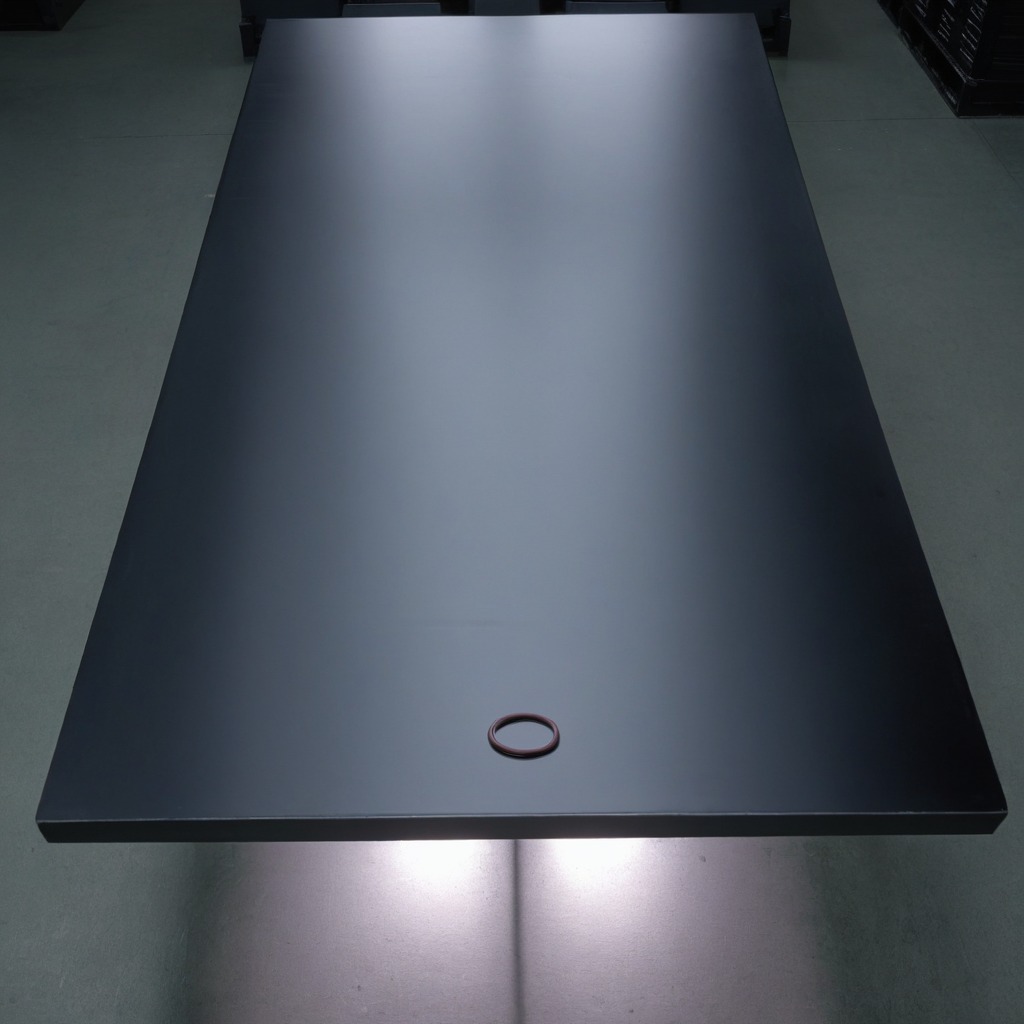
A rubber O-ring is lying on the tabletop.